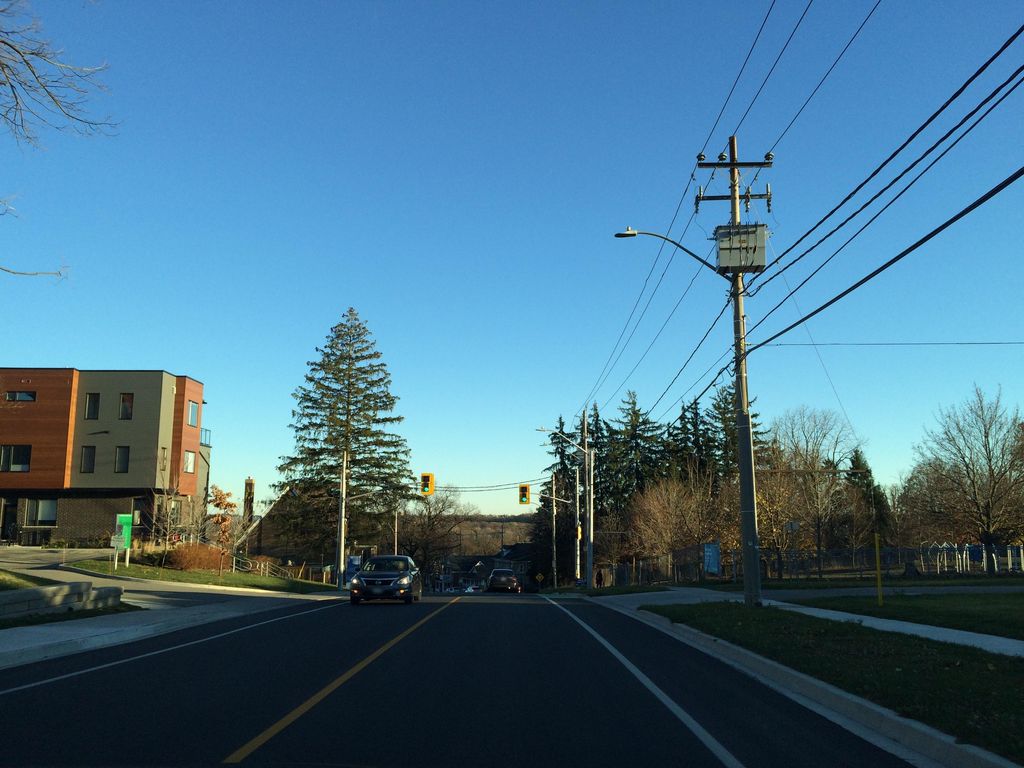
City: kitchener-waterloo